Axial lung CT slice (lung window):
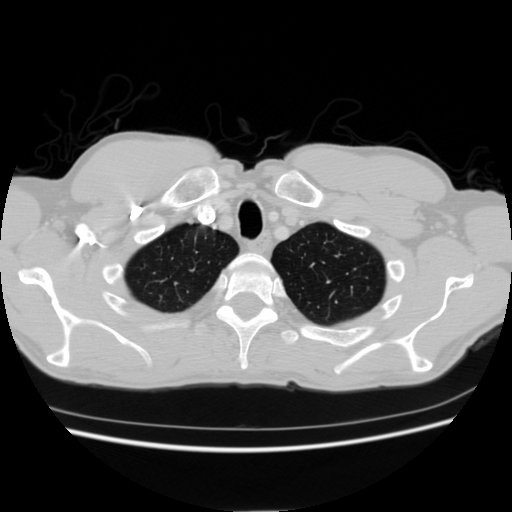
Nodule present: no